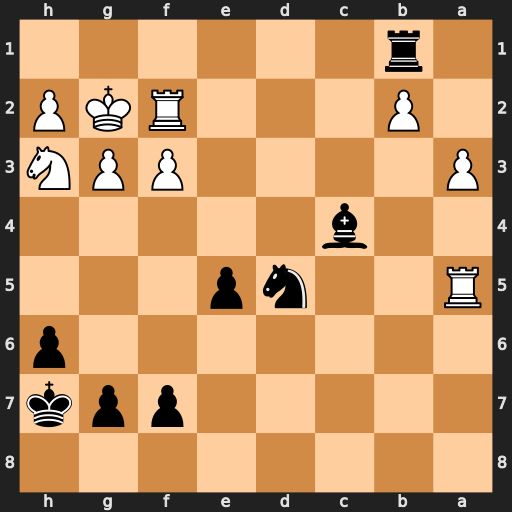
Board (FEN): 8/5ppk/7p/R2np3/2b5/P4PPN/1P3RKP/1r6
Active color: b
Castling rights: -
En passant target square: -
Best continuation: Ne3#